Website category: auto
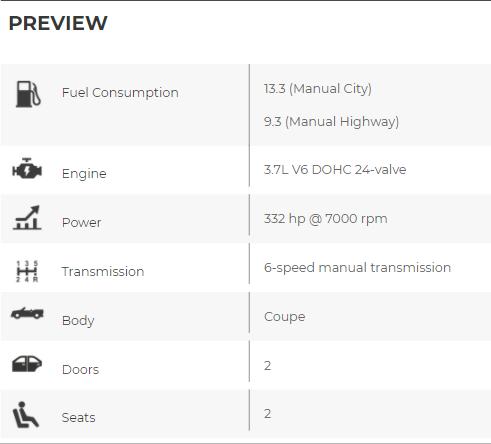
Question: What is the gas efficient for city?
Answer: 13.3 (Manual City)

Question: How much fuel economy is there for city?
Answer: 13.3 (Manual City)

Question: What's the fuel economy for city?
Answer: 13.3 (Manual City)

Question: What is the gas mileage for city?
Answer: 13.3 (Manual City)

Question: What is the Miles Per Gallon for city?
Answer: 13.3 (Manual City)

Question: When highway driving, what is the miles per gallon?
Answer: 9.3 (Manual Highway)

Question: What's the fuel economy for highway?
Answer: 9.3 (Manual Highway)

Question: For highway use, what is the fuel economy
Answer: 9.3 (Manual Highway)

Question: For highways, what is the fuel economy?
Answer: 9.3 (Manual Highway)

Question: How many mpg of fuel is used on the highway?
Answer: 9.3 (Manual Highway)

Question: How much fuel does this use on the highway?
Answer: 9.3 (Manual Highway)

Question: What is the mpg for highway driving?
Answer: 9.3 (Manual Highway)